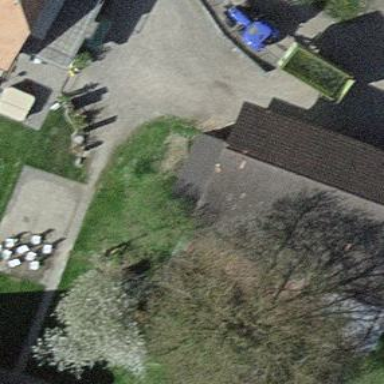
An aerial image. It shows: Barn.